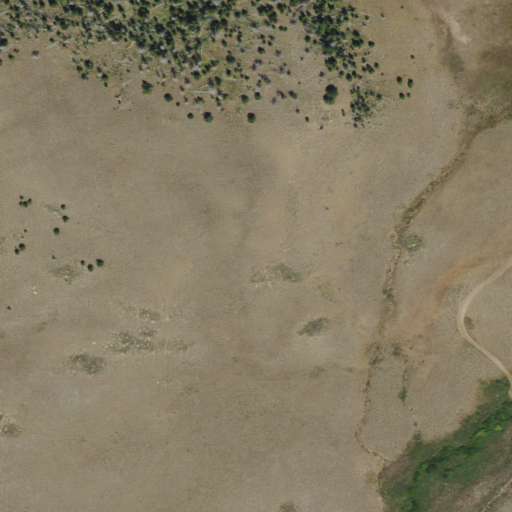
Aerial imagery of plain(s) in Wyoming named Waynes Hole containing shrub and evergreen forest